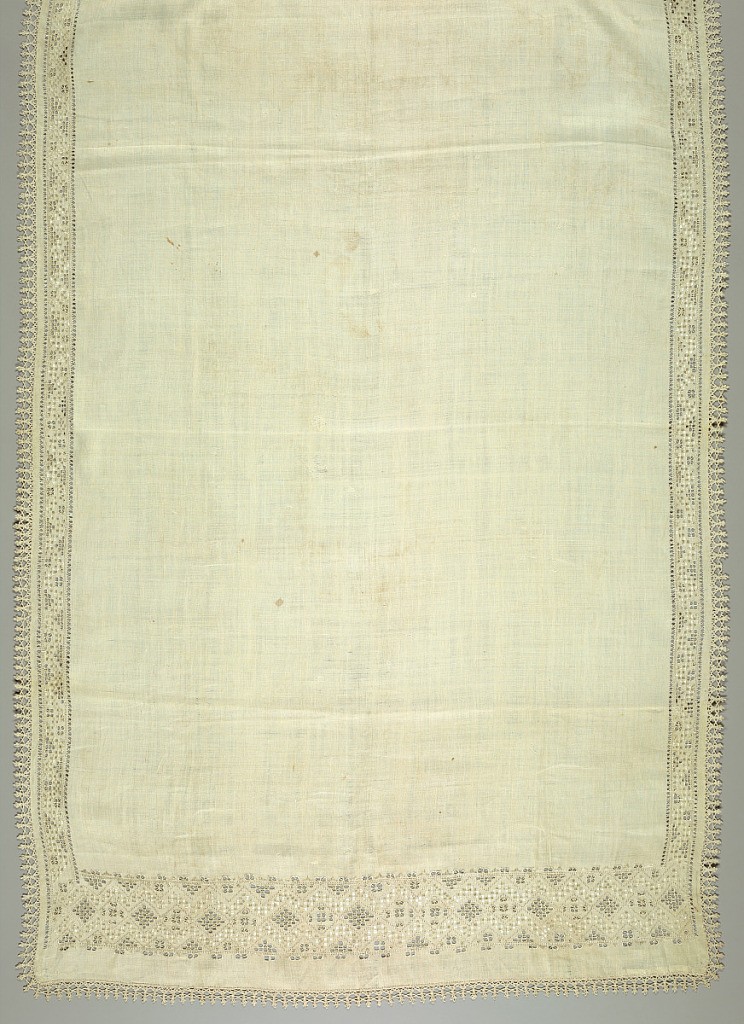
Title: Table cover
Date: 18th century
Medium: linen Technique: withdrawn element work with embroidery and deflected element work
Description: Oblong table cover with a border design in simple, geometric pattern. Trimmed with narrow pointed lace.